Aerial crown-view tile of a tropical tree (Barro Colorado Island, Panama), acquired 20250217:
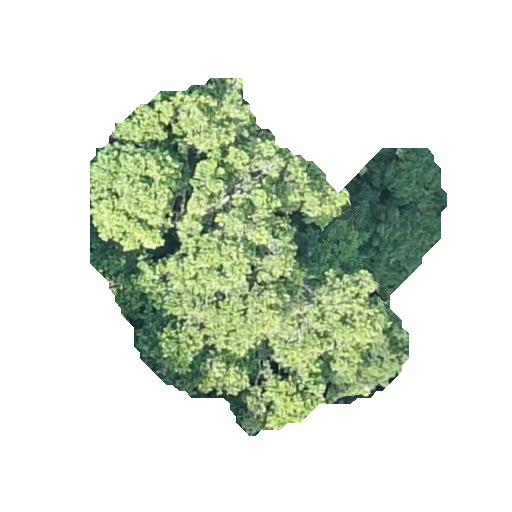
Species: Poulsenia armata
GBIF accepted scientific name: Poulsenia armata
Crown area: 122.653 m²